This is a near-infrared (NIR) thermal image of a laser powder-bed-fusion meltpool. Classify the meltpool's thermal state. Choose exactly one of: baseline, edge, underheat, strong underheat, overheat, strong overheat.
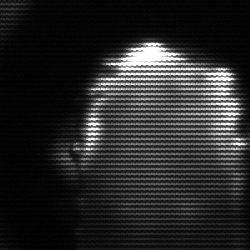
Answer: baseline